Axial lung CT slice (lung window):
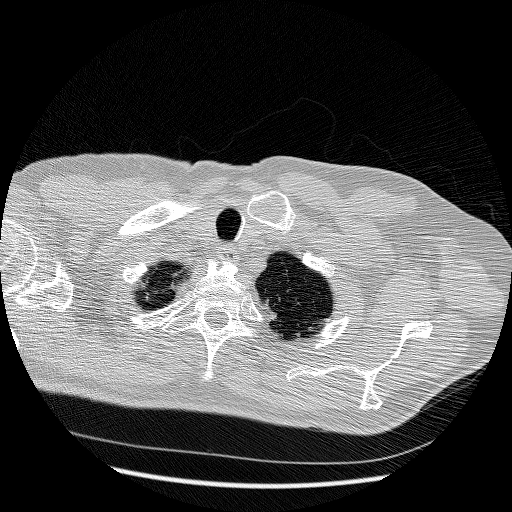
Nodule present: no